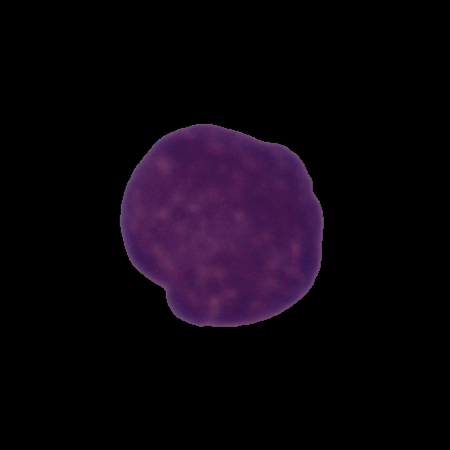
Label: healthy